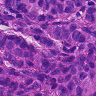
Metastatic tissue present: yes